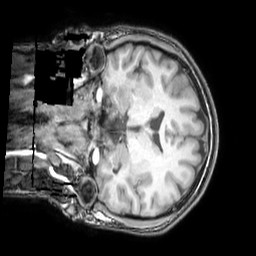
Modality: T1w
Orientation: coronal
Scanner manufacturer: philips
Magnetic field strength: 3 T
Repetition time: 0.00817 s
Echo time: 0.00375 s